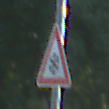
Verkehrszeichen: SchneeOderEisglaette
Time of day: MorningAfternoon
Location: Outdoor (RoadRail)
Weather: Clear
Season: NotSpecified
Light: Natural